Field crop: maize
Growth stage: 2
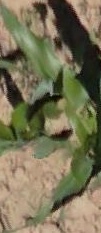
Species: maize